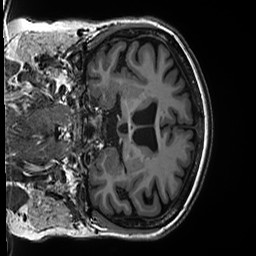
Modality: T1w
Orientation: coronal
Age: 66
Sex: female
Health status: healthy
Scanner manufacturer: siemens
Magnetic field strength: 3 T
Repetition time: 2.5 s
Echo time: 0.00299 s